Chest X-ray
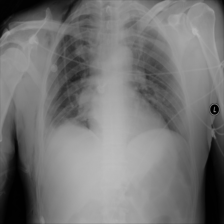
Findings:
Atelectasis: negative
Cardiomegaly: negative
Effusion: negative
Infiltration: negative
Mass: negative
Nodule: negative
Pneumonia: negative
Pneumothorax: negative
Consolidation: negative
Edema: negative
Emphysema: positive
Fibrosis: negative
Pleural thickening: negative
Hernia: negative